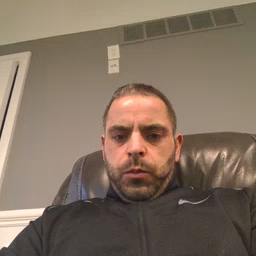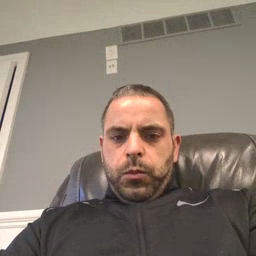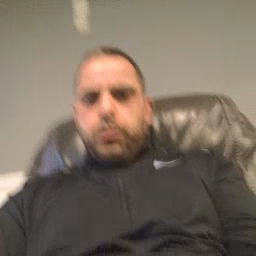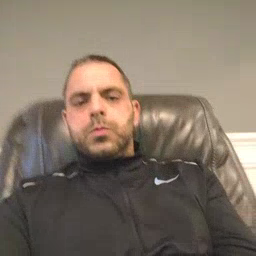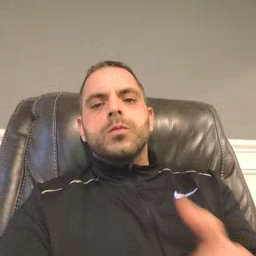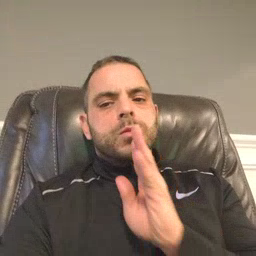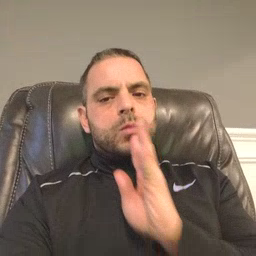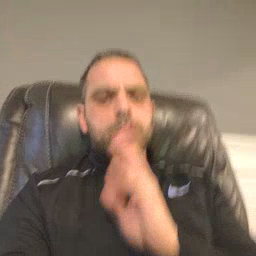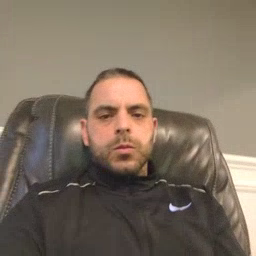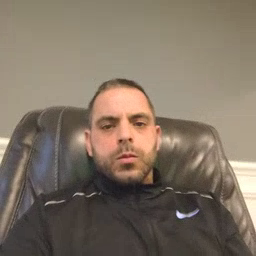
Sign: talk